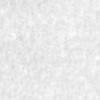
Label: no_change